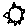
Label: sun